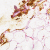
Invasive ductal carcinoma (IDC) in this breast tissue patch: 0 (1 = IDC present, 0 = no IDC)